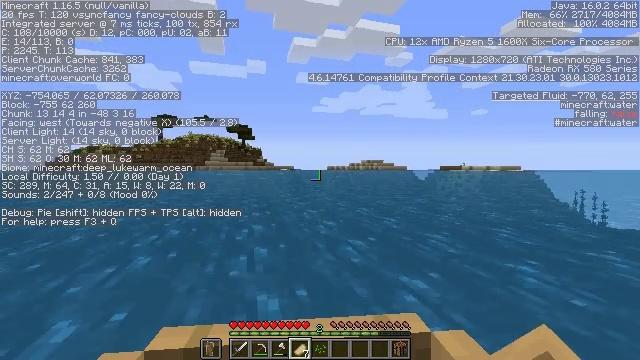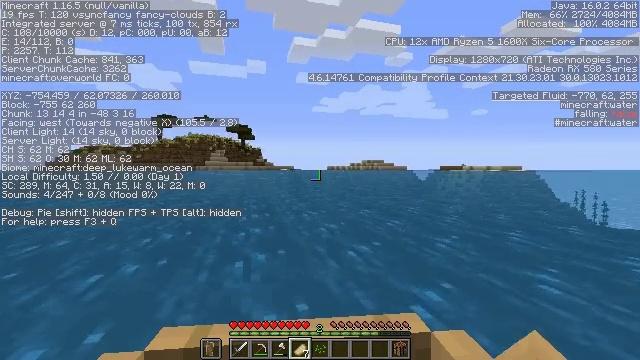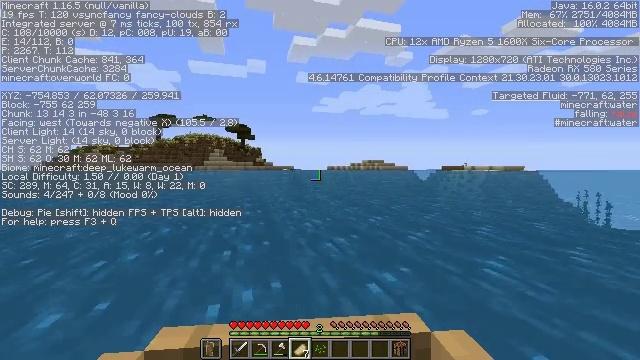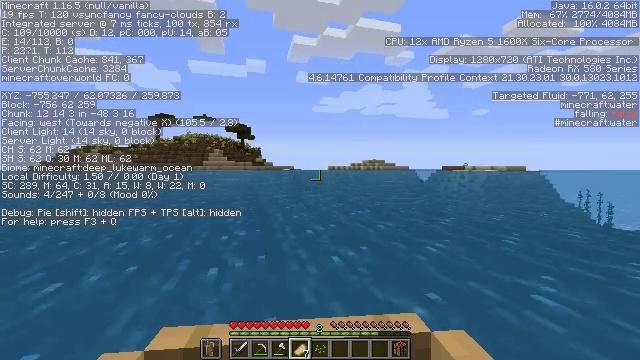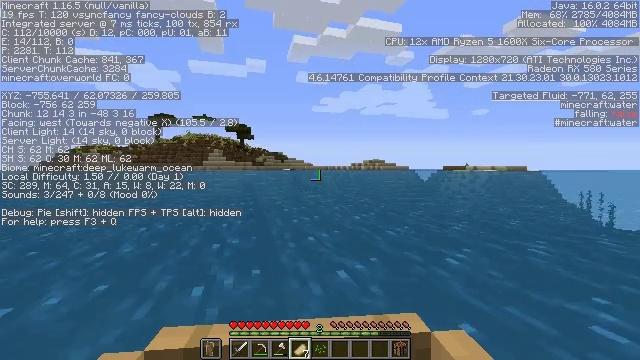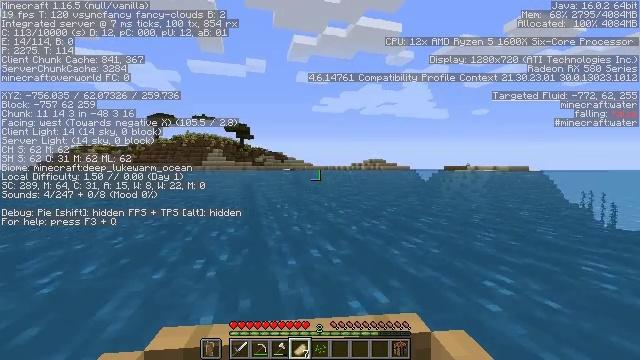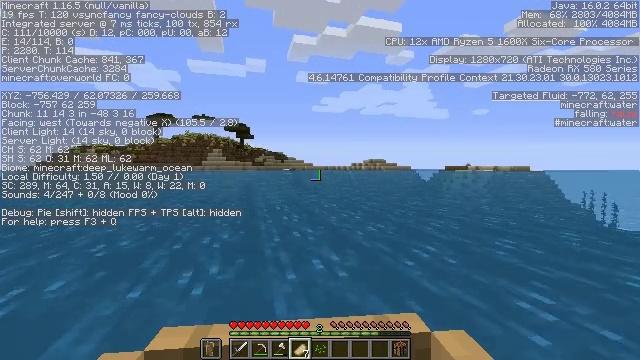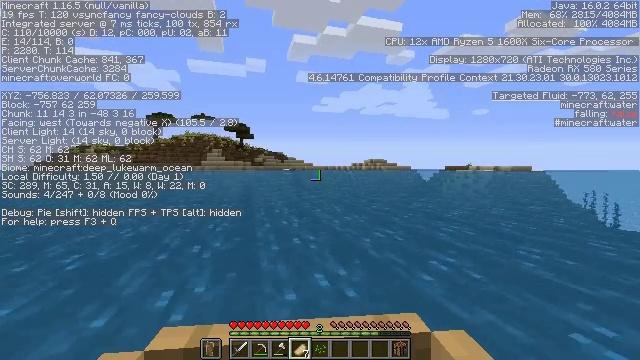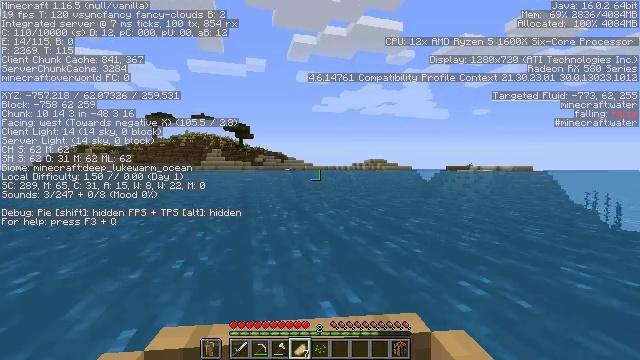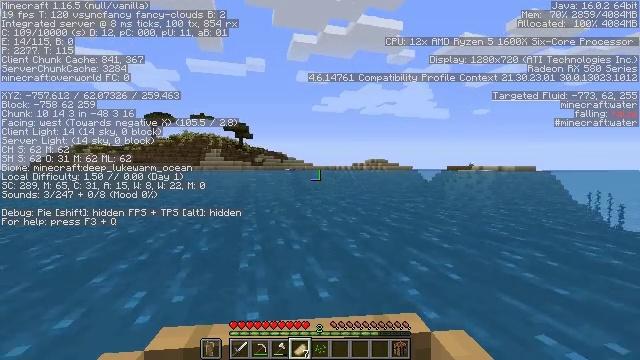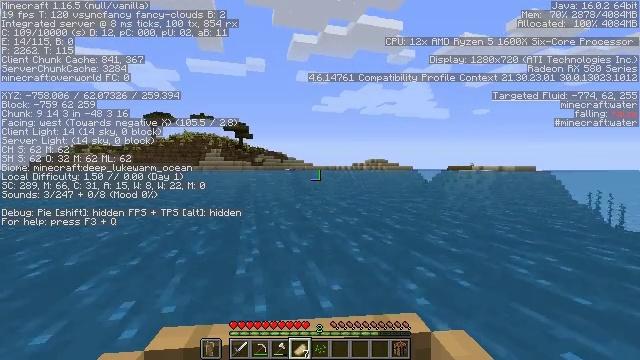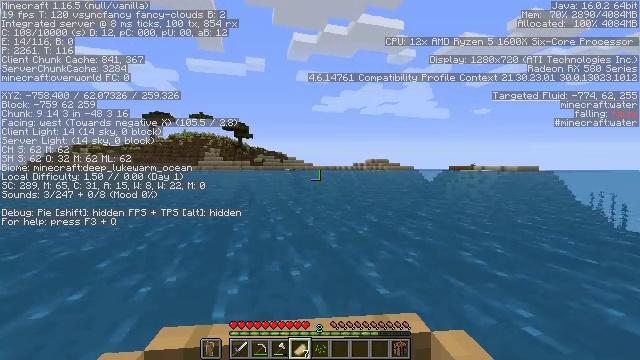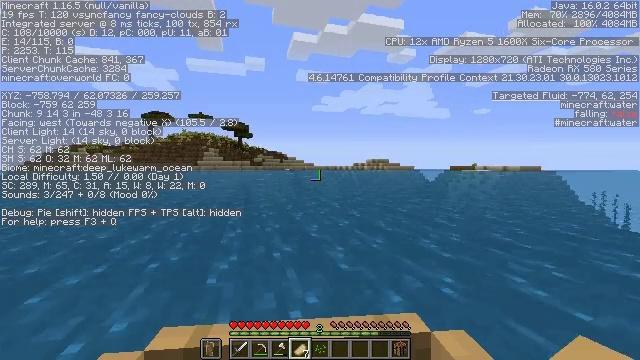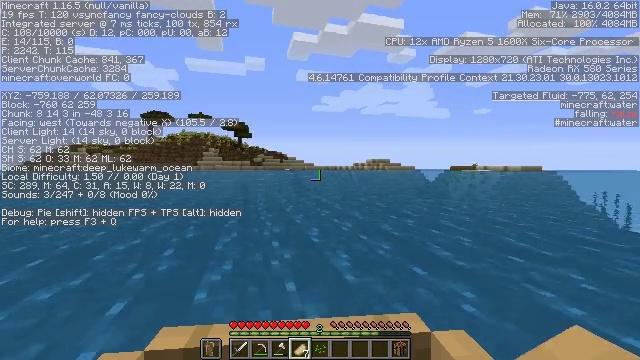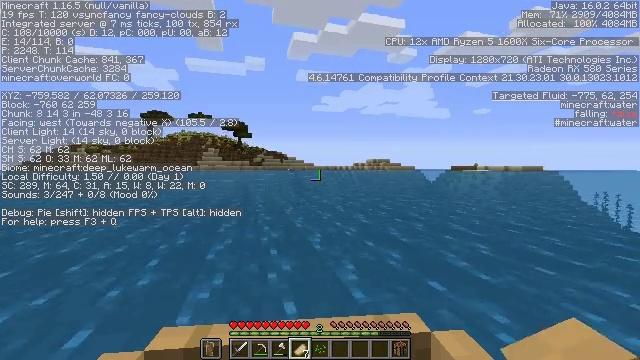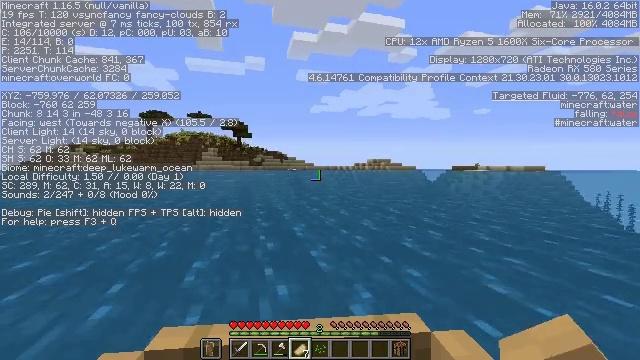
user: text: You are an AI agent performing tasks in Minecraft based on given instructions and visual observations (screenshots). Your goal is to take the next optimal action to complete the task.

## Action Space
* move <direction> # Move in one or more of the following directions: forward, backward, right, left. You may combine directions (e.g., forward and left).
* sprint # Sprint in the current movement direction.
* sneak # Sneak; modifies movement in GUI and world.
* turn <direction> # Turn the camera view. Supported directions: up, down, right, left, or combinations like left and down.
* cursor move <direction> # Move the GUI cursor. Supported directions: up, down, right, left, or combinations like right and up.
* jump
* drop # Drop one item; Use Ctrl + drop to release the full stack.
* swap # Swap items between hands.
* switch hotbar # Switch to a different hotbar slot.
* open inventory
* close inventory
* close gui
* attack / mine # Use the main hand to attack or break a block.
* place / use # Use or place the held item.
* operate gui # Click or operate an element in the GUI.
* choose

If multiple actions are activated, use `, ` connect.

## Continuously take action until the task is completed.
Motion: motion action
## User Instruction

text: Destroy the bookshelf.
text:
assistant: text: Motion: move forward
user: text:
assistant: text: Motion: move forward
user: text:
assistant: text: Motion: move forward
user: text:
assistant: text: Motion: move forward
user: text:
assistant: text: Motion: move forward
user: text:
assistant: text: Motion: move forward
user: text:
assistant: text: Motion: move forward
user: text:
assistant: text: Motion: move forward
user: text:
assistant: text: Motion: move forward
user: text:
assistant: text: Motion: move forward
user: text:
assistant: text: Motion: move forward
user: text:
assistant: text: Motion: move forward
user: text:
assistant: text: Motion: move forward
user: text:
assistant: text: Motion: move forward
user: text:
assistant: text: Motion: move forward
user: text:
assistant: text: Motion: move forward
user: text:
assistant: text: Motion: move forward
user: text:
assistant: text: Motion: move forward
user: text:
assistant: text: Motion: move forward
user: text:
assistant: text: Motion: move forward
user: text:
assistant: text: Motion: move forward
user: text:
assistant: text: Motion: move forward
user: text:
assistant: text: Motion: move forward
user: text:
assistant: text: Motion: move forward
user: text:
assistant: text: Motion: move forward
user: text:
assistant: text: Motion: move forward
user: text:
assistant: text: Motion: move forward
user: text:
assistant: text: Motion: move forward
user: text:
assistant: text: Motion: move forward
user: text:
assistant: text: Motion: move forward